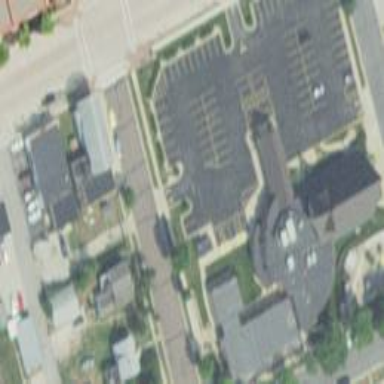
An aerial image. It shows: Building serving as place of worship.